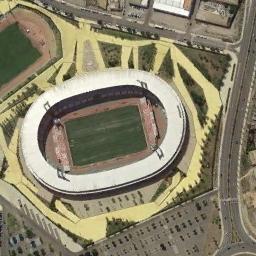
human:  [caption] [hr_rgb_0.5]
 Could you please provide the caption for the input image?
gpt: There is a baseball field between the two roads .

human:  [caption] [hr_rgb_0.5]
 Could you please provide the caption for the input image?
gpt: The stadium is on the bare land next to some buildings and roads .

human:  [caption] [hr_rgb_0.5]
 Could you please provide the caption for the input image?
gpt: There are some roads next to the stadium .

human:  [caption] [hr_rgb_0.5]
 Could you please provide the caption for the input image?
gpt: Oval stadium surrounded by buildings, Roads and parking lots .

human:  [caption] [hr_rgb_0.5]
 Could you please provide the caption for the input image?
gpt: There are some cars on the parking lot beside the stadium .